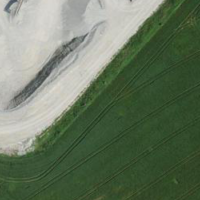
EUNIS habitat code: 52
Species observed at this site:
Ajuga reptans